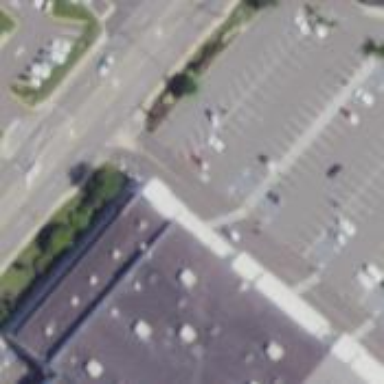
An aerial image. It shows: Retail building.